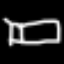
Label: bed